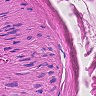
Metastatic tissue present: no